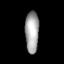
Tissue: lung
Cell type: Fibroblasts
Senescence score: 0.5404
Nuclear area (px): 556
Mean DAPI intensity: 165.577